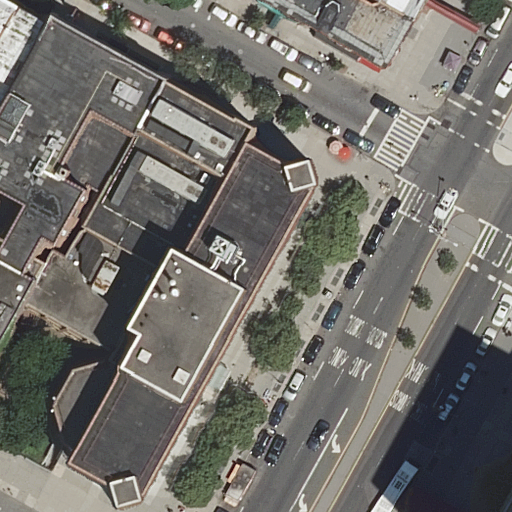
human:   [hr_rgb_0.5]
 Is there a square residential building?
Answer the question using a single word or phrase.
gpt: no

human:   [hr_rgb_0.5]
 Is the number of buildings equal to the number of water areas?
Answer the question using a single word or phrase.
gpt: no

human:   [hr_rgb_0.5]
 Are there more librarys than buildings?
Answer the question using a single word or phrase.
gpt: no

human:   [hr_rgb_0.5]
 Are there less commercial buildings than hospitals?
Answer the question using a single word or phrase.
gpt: yes

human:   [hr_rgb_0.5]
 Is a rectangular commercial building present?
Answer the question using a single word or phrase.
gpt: no

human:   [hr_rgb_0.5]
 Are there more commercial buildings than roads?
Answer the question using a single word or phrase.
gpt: no

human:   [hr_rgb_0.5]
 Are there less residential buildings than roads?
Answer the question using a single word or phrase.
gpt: no

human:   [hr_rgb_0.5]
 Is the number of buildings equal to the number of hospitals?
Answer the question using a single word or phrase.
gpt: no

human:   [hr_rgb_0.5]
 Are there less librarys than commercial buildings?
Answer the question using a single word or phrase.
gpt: no

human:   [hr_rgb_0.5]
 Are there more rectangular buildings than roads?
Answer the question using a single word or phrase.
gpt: no

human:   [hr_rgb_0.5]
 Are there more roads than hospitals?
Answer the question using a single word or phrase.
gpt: yes

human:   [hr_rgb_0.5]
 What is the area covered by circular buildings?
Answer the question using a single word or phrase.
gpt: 0m2

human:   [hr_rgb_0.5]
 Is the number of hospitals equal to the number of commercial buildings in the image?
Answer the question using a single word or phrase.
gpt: no

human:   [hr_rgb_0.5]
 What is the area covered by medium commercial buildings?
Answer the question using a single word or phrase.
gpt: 0m2

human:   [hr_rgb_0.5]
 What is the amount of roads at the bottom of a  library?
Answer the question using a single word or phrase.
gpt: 2

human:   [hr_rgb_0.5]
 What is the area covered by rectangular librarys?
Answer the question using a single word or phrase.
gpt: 44m2

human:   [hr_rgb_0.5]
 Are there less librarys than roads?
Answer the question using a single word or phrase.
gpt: yes

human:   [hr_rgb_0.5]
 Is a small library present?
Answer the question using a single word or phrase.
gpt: yes

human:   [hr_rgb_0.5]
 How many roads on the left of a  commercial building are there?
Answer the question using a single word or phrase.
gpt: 0

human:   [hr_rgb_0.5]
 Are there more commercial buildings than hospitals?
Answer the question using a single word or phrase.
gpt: no

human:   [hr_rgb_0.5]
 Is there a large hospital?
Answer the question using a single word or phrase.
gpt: yes

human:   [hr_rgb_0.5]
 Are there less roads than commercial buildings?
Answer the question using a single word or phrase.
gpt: no

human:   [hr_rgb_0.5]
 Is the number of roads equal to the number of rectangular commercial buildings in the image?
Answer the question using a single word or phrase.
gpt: no

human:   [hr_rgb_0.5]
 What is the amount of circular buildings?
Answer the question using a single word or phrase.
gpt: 0

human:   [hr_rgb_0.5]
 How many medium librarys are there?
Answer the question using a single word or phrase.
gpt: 0

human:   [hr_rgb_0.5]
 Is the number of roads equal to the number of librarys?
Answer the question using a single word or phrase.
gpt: no

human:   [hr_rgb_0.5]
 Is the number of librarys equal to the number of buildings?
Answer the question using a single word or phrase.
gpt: no

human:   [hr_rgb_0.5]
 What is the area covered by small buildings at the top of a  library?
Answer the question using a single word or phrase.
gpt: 198m2

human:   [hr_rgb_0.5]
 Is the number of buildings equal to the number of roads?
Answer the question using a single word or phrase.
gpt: no

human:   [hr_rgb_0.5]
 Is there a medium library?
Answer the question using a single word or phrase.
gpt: no

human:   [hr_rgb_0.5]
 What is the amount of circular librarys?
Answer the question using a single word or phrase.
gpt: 0

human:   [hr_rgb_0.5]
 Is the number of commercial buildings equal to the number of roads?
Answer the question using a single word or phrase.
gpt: no

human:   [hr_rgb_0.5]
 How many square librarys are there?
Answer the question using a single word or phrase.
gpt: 0

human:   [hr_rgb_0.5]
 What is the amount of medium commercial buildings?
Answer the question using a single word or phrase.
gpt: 0

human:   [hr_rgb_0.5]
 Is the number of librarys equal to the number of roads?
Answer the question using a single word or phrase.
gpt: no

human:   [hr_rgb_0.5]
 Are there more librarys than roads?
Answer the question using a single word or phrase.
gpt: no